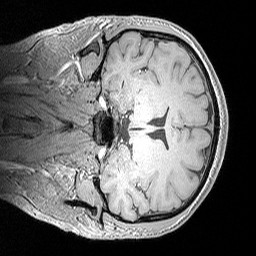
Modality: MP2RAGE
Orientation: coronal
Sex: male
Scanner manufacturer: siemens
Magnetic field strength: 3 T
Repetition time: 5 s
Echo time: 0.00292 s